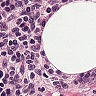
Metastatic tissue present: no